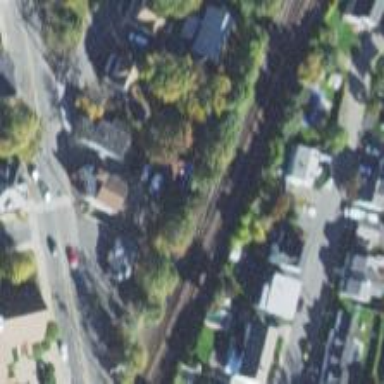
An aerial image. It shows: Junction on the railway.